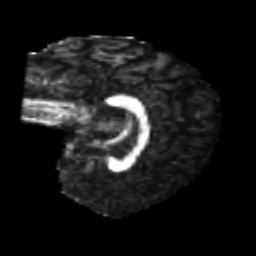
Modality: FA
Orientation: sagittal
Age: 25
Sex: female
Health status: healthy
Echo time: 0.074 s